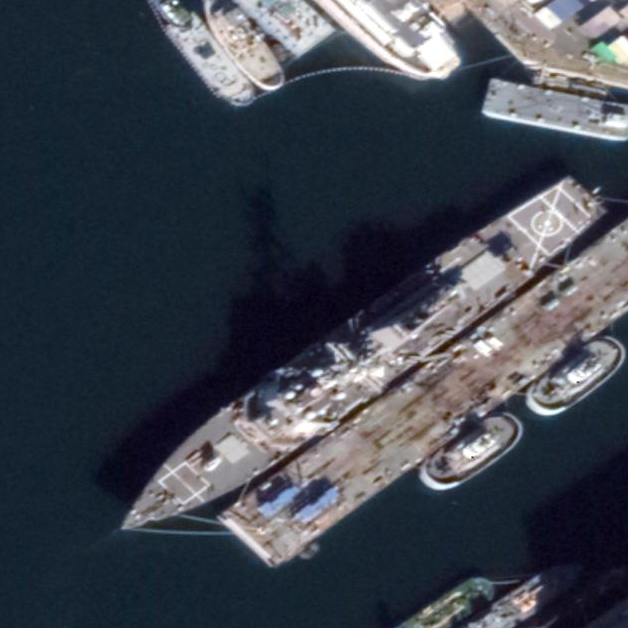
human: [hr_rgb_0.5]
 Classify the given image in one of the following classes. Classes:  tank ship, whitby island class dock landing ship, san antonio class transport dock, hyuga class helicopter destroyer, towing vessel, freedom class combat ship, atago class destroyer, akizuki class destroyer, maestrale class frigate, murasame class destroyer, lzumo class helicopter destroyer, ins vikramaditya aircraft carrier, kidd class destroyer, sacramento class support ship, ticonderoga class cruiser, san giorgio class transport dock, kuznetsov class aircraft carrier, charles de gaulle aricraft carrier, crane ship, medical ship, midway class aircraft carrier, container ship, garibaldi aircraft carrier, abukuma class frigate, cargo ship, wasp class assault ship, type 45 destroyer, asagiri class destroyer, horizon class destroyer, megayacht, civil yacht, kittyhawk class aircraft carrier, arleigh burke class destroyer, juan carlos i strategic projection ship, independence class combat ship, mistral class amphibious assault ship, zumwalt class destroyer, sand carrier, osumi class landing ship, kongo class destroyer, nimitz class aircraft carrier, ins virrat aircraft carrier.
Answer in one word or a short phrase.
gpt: Arleigh Burke class destroyer